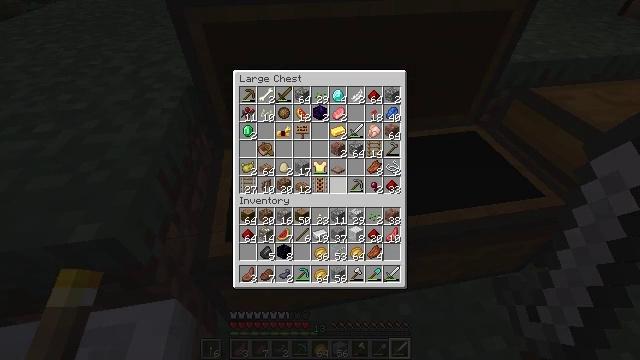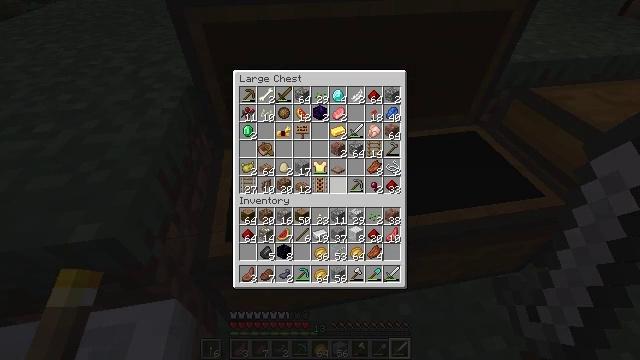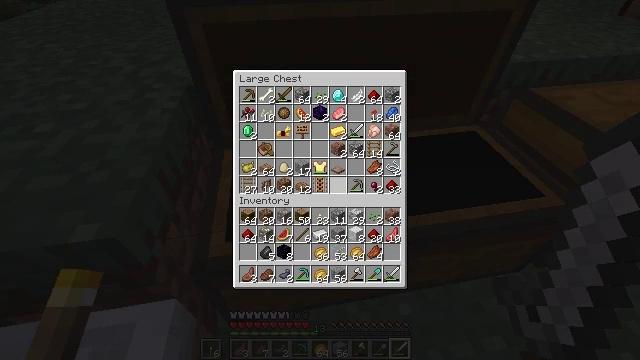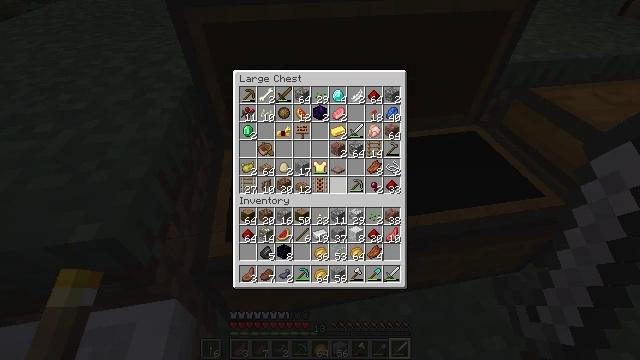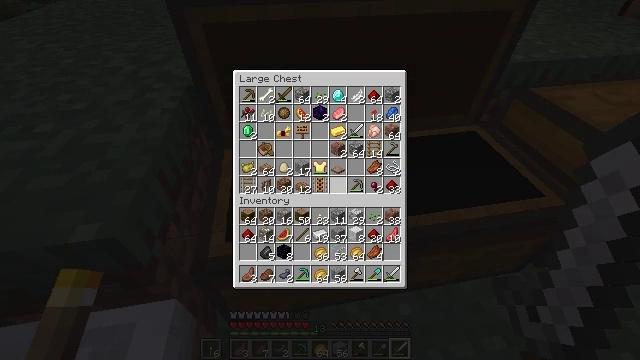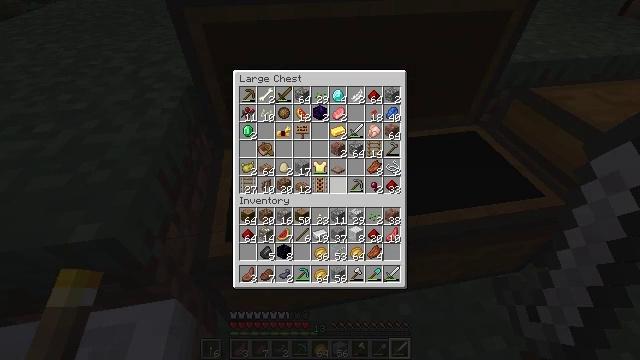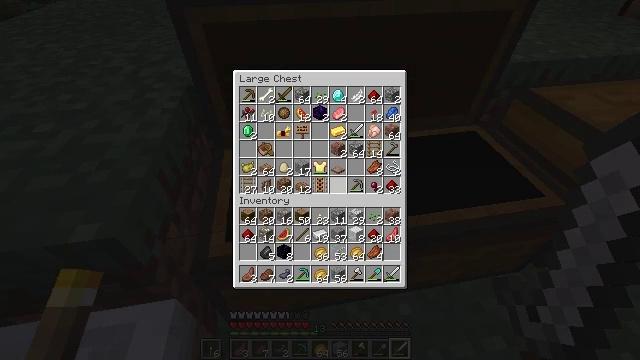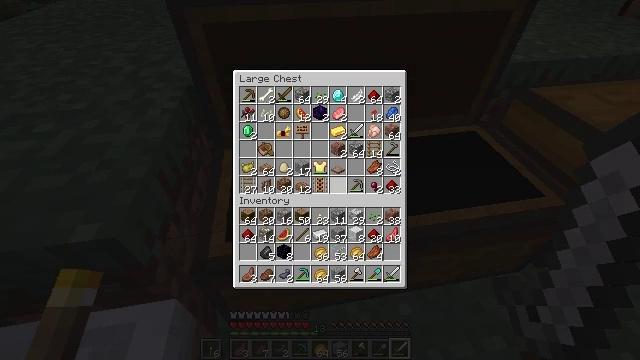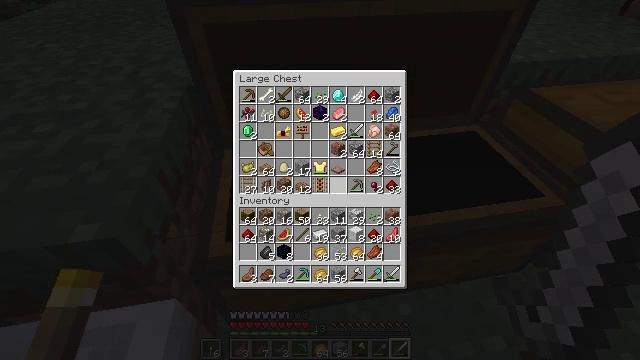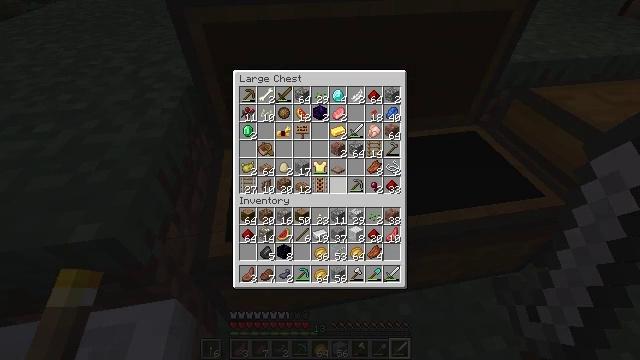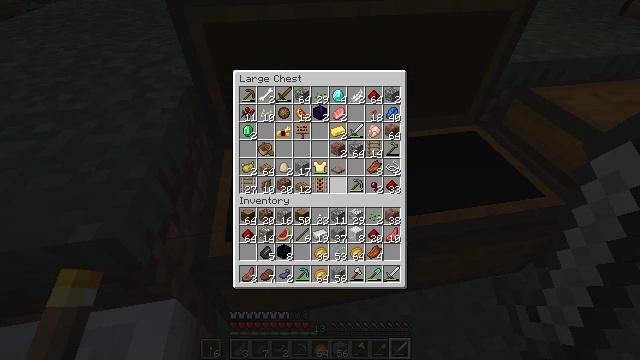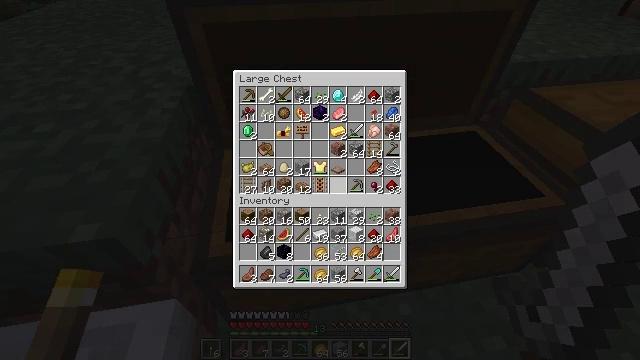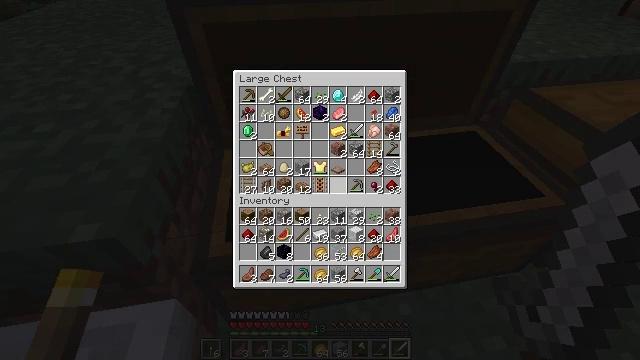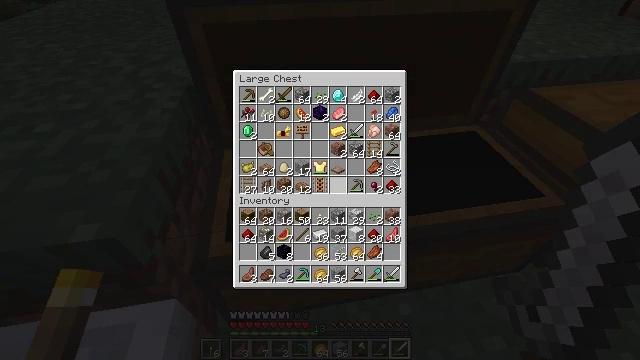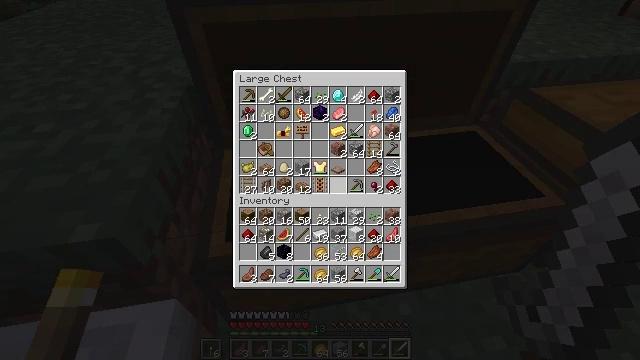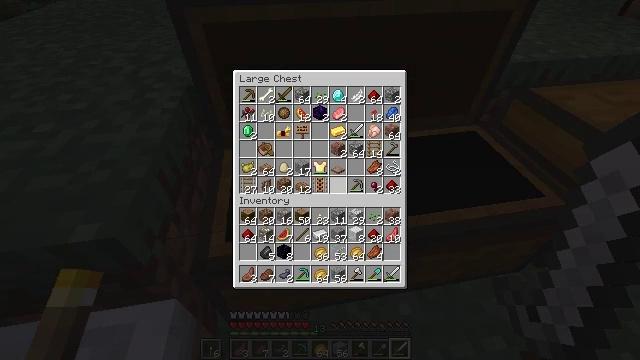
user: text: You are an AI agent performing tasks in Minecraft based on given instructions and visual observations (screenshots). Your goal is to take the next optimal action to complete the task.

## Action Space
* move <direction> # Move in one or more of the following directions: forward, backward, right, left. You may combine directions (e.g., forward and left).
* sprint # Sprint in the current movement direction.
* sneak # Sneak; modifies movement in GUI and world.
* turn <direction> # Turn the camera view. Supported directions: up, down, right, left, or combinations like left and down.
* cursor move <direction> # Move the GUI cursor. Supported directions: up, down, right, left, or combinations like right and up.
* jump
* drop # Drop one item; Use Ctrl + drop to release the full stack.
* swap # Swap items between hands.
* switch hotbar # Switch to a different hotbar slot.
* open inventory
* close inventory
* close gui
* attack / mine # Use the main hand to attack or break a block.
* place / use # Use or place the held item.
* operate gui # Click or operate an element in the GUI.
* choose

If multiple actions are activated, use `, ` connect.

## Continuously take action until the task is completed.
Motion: motion action
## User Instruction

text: Gather melon for food.
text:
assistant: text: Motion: no_op
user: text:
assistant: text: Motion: no_op
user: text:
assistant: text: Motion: no_op
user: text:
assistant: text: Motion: no_op
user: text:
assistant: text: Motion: no_op
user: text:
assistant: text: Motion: no_op
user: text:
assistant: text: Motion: no_op
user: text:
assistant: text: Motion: no_op
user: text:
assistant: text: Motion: no_op
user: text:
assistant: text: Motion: no_op
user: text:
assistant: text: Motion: no_op
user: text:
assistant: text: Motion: no_op
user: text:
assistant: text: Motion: no_op
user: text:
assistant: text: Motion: no_op
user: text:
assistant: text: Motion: no_op
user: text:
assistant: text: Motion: no_op
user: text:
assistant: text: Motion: no_op
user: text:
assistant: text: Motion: no_op
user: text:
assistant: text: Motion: no_op
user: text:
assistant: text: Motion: no_op
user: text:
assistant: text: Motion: no_op
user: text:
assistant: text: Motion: no_op
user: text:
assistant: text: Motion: no_op
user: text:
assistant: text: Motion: no_op
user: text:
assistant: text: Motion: no_op
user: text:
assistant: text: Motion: no_op
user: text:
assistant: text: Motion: no_op
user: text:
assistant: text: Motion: no_op
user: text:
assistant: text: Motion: no_op
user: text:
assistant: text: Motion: no_op